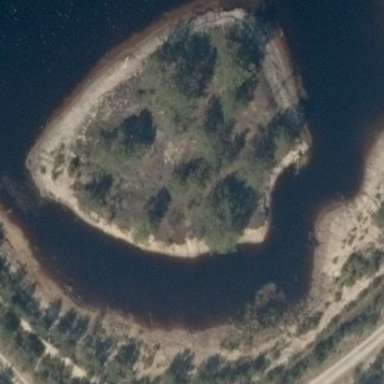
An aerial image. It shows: Islet covered with scrub vegetation.